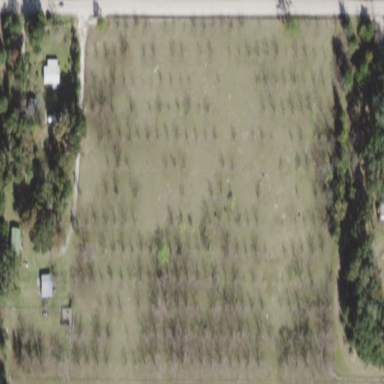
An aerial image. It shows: Orchard.